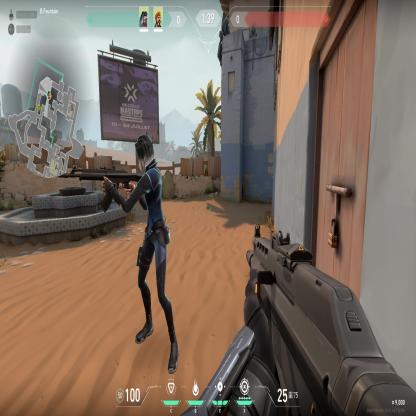
Label: teammate